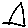
Label: triangle